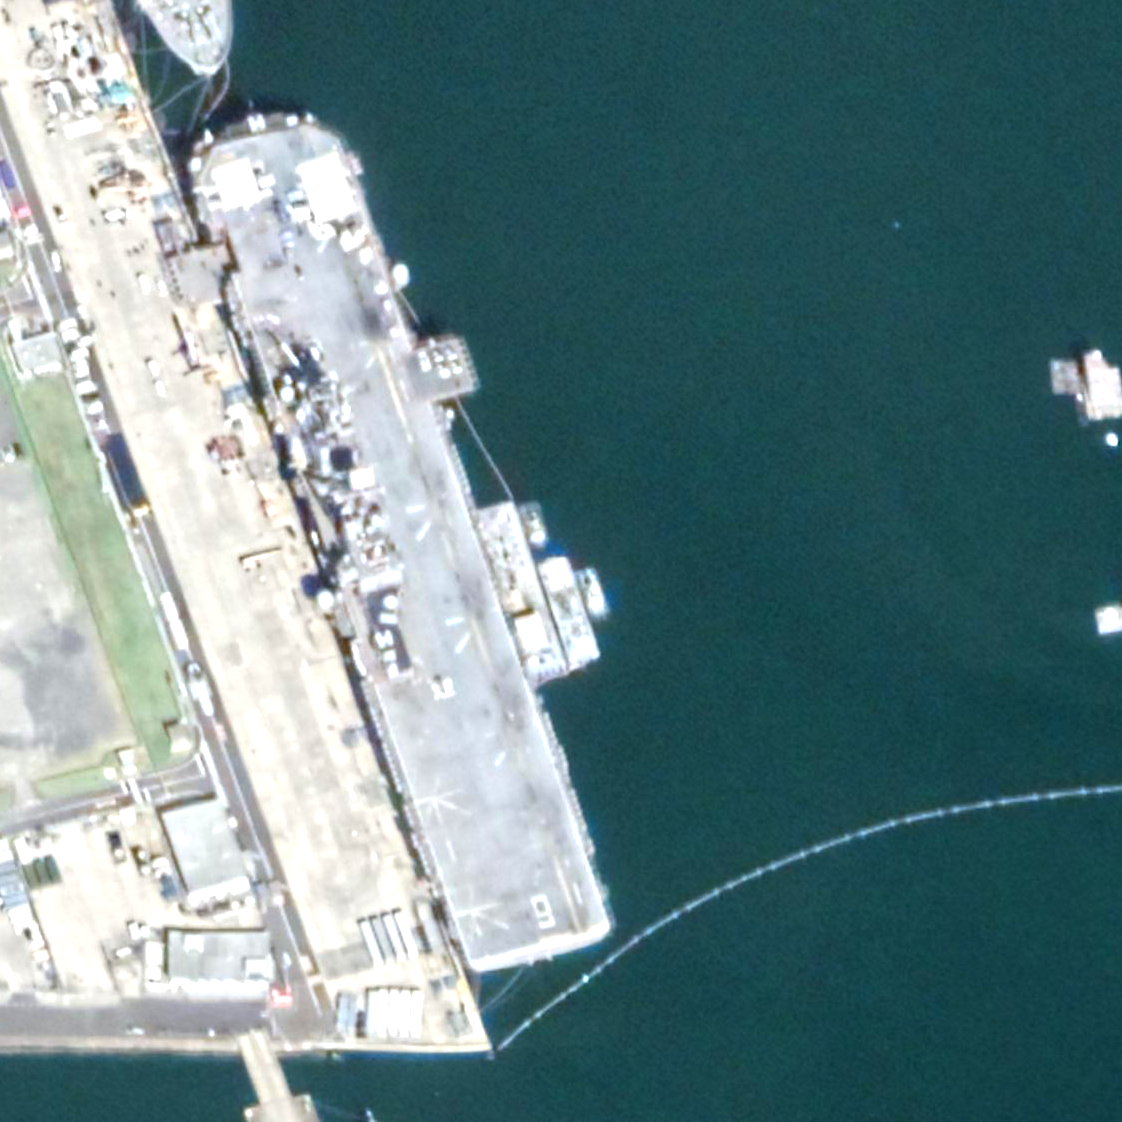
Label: assault